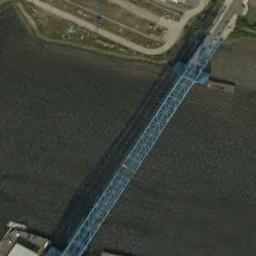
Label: bridge